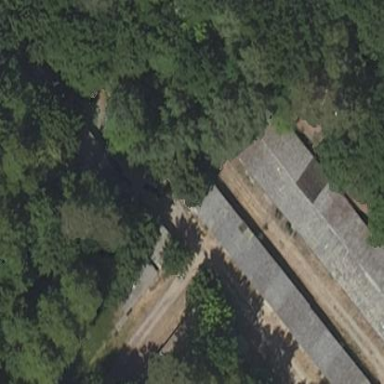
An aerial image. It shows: Group of garages.